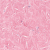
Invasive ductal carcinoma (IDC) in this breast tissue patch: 0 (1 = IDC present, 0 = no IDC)